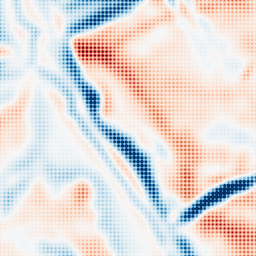
Category: multiscale
Decomposition family: dog
Decomposition parameters: sigma_low: 5
sigma_high: 5
Upsampling method: sinc_blackman
Upsampling parameters: scale: 8
kernel_size: 8
Upsampling scale: 8